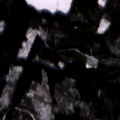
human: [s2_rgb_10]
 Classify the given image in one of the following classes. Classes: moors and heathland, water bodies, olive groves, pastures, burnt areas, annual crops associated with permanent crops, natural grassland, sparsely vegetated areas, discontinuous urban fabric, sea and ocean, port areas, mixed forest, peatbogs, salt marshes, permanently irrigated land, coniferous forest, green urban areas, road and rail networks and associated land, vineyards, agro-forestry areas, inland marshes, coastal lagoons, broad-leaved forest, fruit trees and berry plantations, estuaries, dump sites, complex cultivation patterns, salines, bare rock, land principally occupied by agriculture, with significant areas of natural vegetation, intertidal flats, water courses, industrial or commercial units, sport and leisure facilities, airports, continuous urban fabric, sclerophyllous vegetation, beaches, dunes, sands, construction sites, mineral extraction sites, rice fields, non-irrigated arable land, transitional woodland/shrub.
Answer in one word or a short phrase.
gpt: coniferous forest, mixed forest, transitional woodland/shrub